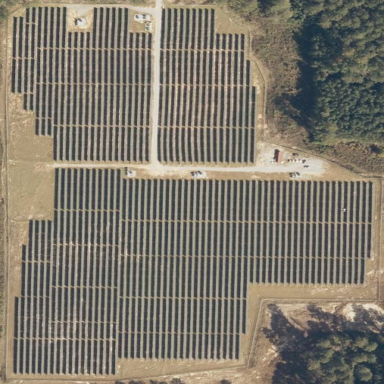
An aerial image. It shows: Fenced area with solar power plant inside.